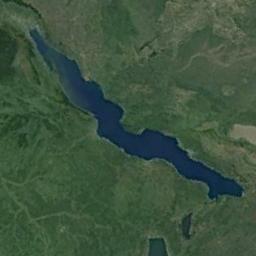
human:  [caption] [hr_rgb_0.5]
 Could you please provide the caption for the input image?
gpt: The lake in the picture is small .

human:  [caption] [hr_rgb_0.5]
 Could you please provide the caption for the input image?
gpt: There is a long strip of blue lake on the ground with lush green vegetation .

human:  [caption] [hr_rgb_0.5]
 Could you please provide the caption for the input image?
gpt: Many trees are around the lake .

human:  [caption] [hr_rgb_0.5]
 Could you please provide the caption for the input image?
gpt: The lake lies on a plain covered with vegetation and the water is blue .

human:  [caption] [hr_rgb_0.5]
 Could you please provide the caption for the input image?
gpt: There are green meadows around the blue lake .